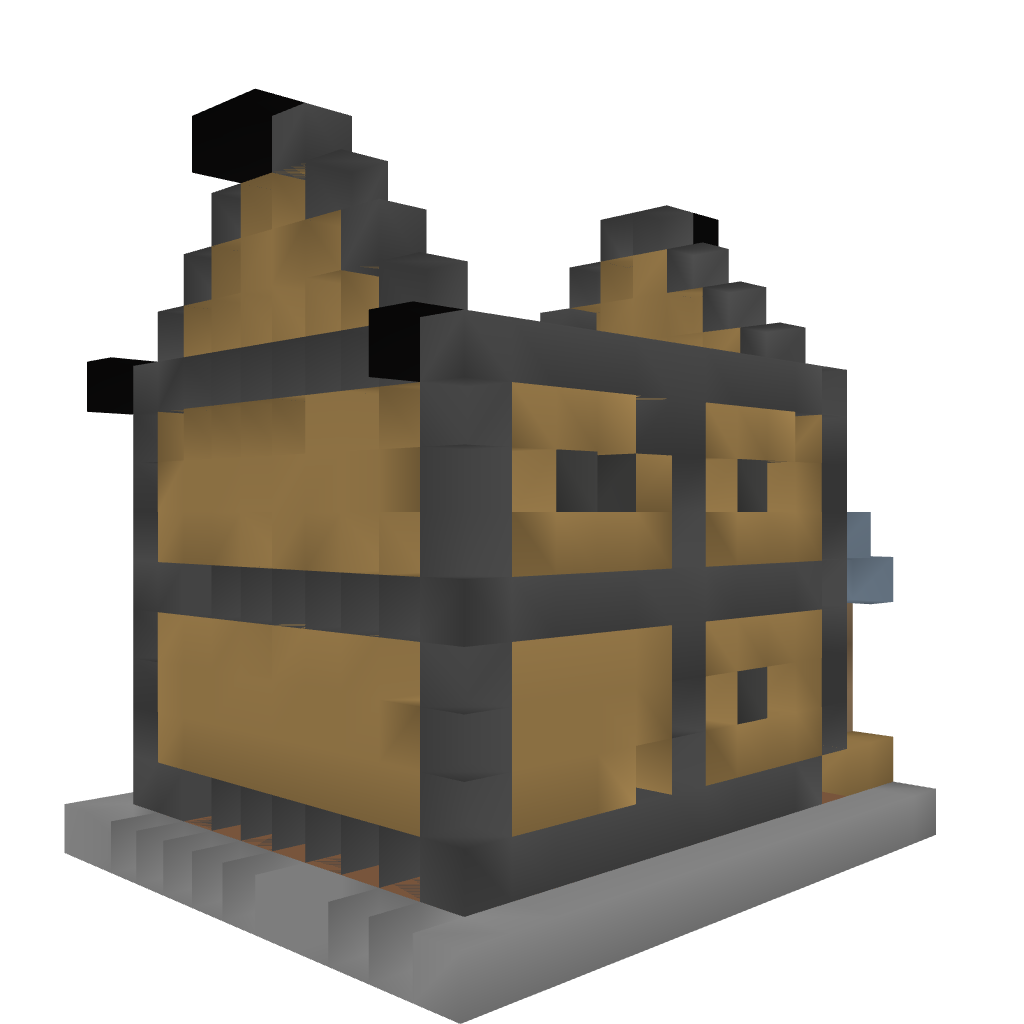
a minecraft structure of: Depository (Bank)